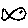
Label: fish